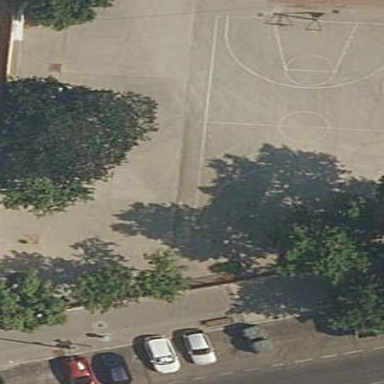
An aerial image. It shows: Basketball court in the leisure land pitch.